Question: I'm aware that JViewport is a single-child container,and also that I cant add multiple components to one jscrollpane.
But can I track position of scrollpane and according to it modify view of another component?
To show what im trying to do here is a image:

here is my code:
'''
import java.awt.BorderLayout;
import java.awt.Color;
import java.awt.Font;
import java.awt.SystemColor;
import java.awt.event.ActionEvent;
import java.awt.event.ActionListener;
import java.awt.event.FocusEvent;
import java.awt.event.FocusListener;
import java.awt.event.KeyEvent;
import java.awt.event.KeyListener;
import javax.swing.JButton;
import javax.swing.JPanel;
import javax.swing.JScrollPane;
import javax.swing.JTextArea;
import javax.swing.UIManager;
import javax.swing.border.MatteBorder;
import javax.swing.text.BadLocationException;
import javax.swing.text.Utilities;
public class XMLSettingsPage extends JPanel {
private int lines;
private LinePanel linePanel;
private JPanel southButtP;
private JButton saveBtn = new JButton("Save");
private JButton resetBtn = new JButton("Reset");
private JScrollPane jsp;
private JTextArea textArea;
private JPanel panel;
public XMLSettingsPage() {
setBackground(Color.BLACK);
setLayout(new BorderLayout());
panel = new JPanel();
add(panel, BorderLayout.CENTER);
panel.setLayout(new BorderLayout(0, 0));
linePanel = new LinePanel();
panel.add(linePanel, BorderLayout.WEST);
linePanel.setForeground(Color.GRAY);
linePanel.setFont(new Font("Tahoma", Font.PLAIN, 13));
linePanel.setBackground(SystemColor.inactiveCaptionBorder);
textArea = new JTextArea();
textArea.setCaretColor(Color.BLACK);
textArea.setFont(new Font("Tahoma", Font.PLAIN, 13));
textArea.setForeground(Color.BLACK);
textArea.setBackground(UIManager.getColor("menu"));
textArea.addKeyListener(new LinePanel() {
@Override
public void keyPressed(KeyEvent e) {
linePanel.setLine(getLines());
}
});
textArea.addFocusListener(new FocusListener() {
@Override
public void focusLost(FocusEvent e) {
southButtP.setVisible(false);
}
@Override
public void focusGained(FocusEvent e) {
southButtP.setVisible(true);
}
});
LinePainter painter = new LinePainter(textArea);
painter.setColor(Color.WHITE);
jsp = new JScrollPane(textArea);
panel.add(jsp, BorderLayout.CENTER);
jsp.setBackground(Color.BLACK);
jsp.setBorder(null);
southButtP = new JPanel();
add(southButtP, BorderLayout.SOUTH);
southButtP.setBorder(new MatteBorder(1, 0, 0, 0, (Color) Color.WHITE));
southButtP.add(resetBtn);
southButtP.add(saveBtn);
southButtP.setBackground(SystemColor.scrollbar);
southButtP.setVisible(false);
resetBtn.addActionListener(new ActionListener() {
@Override
public void actionPerformed(ActionEvent arg0) {
reset();
}
});
resetBtn.setBackground(resetBtn.getParent().getBackground());
saveBtn.addActionListener(new ActionListener() {
@Override
public void actionPerformed(ActionEvent e) {
save();
}
});
saveBtn.setBackground(resetBtn.getParent().getBackground());
}
private int getLines() {
int totalCharacters = textArea.getText().length();
int lineCount = (totalCharacters == 0) ? 1 : 0;
try {
int offset = totalCharacters;
while (offset > 0) {
offset = Utilities.getRowStart(textArea, offset) - 1;
lineCount++;
}
} catch (BadLocationException e) {
e.printStackTrace();
}
return lineCount;
}
private void reset() {
textArea.setText(getXMLSettingsData());
}
private void save() {
// write to xml file settings.
}
private String getXMLSettingsData() {
return null;
}
public static void setXMLSettingsData() {
// sets xml data on change
}
}
// Line Panel.
class LinePanel extends JTextArea implements KeyListener {
private int lineNumber = 1;
private StringBuilder sb;
final private String END_STRING = "
";
public LinePanel() {
sb = new StringBuilder();
setBackground(Color.BLACK);
setFont(new Font("Tahoma", Font.PLAIN, 13));
setEditable(false);
}
public void printNumbers(String s) {
setText(s);
}
private void numberFactory(int l) {
sb.delete(0, sb.length());
for (int i = 0, a = 1; i < l; i++, a++) {
sb.append(" " + a + END_STRING);
}
printNumbers(sb.toString());
}
public void setLine(int line) {
if (lineNumber != line) {
lineNumber = line;
numberFactory(line);
} else {
}
}
public int getLine() {
return lineNumber;
}
@Override
public void keyPressed(KeyEvent e) {
}
@Override
public void keyReleased(KeyEvent e) {
}
@Override
public void keyTyped(KeyEvent e) {
}
}
'''
When I reach bottom of window I cant see another line numbers for obvious reason(its not scrolling down automaticly nor manually).
And if you know any better way to do this please let me know I'm open to any ideas.
I have tried to put both components into one panel and then put scrollpane to it which didn't worked.I could not even see anything in center of my panel after that. No idea what I did wrong bud didn't seen as a good way to do this.
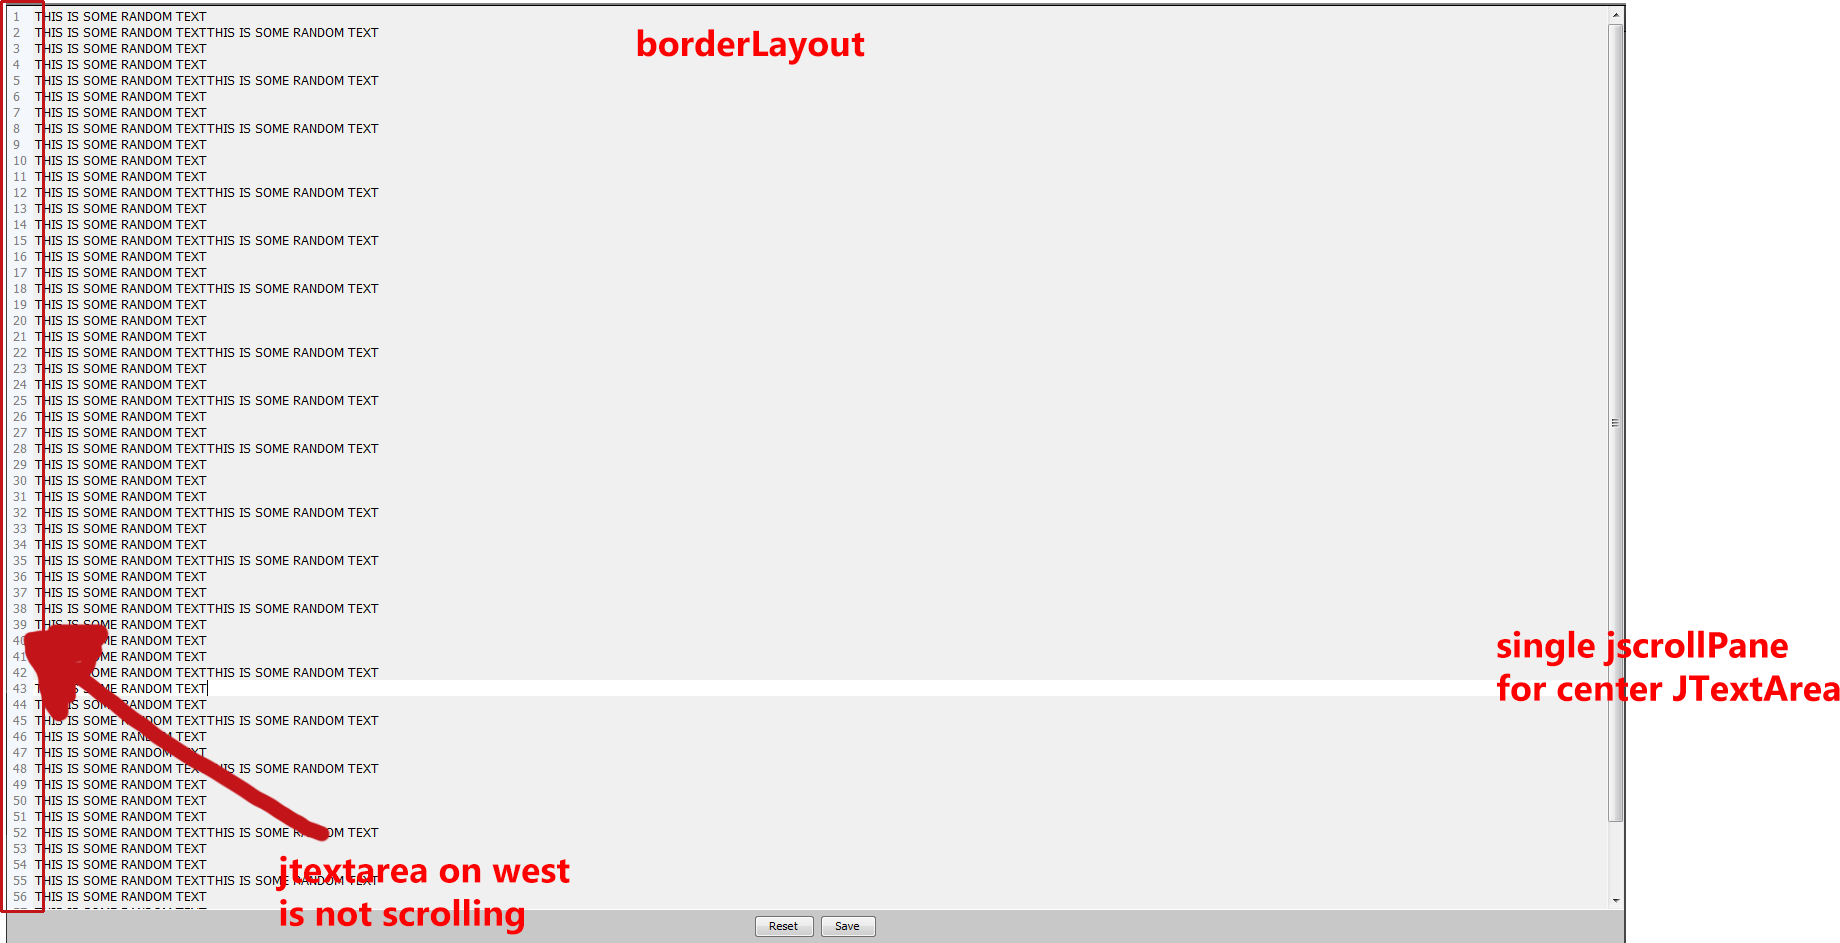
Answer: Use the <URL> view.

'''
jsp.setRowHeaderView(textArea);
'''